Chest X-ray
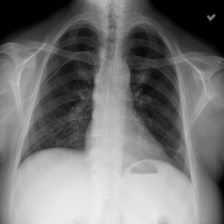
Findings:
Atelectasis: negative
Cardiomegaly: negative
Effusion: negative
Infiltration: negative
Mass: negative
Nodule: negative
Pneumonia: negative
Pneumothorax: negative
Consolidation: negative
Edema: negative
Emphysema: negative
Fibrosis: negative
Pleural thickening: negative
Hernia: negative